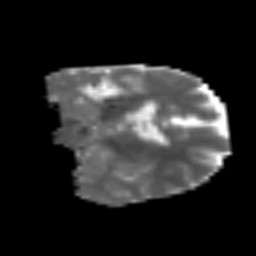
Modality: MD
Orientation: coronal
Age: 62
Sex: female
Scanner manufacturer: siemens
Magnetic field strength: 3 T
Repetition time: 3.2 s
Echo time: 0.081 s